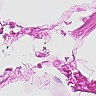
Metastatic tissue present: no